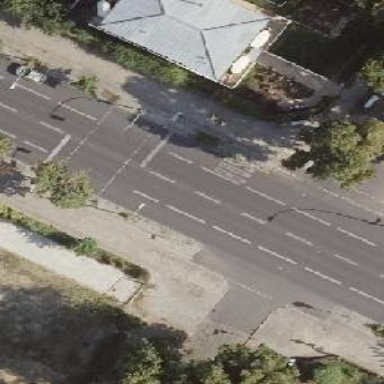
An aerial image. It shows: Road with traffic signals.